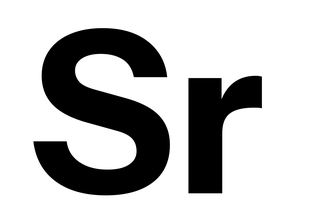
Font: InstrumentSans_Bold